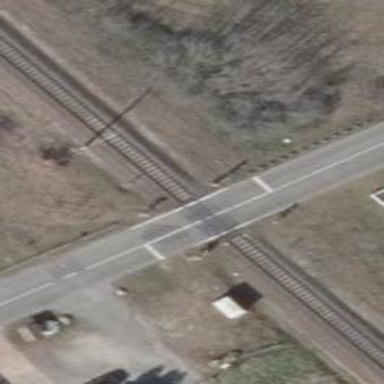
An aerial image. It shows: Railway signal.